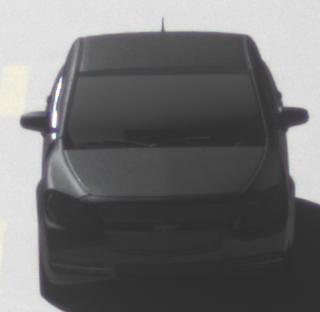
Make: Chevrolet
Model: Malibu 2.4
Detailed model: Malibu
Model produced from: 2012/07
Model produced until: 2014/08
Doors: 4
Color: black
Road condition: dry road
Daytime: morning or afternoon
Contrast: high contrast